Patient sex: F
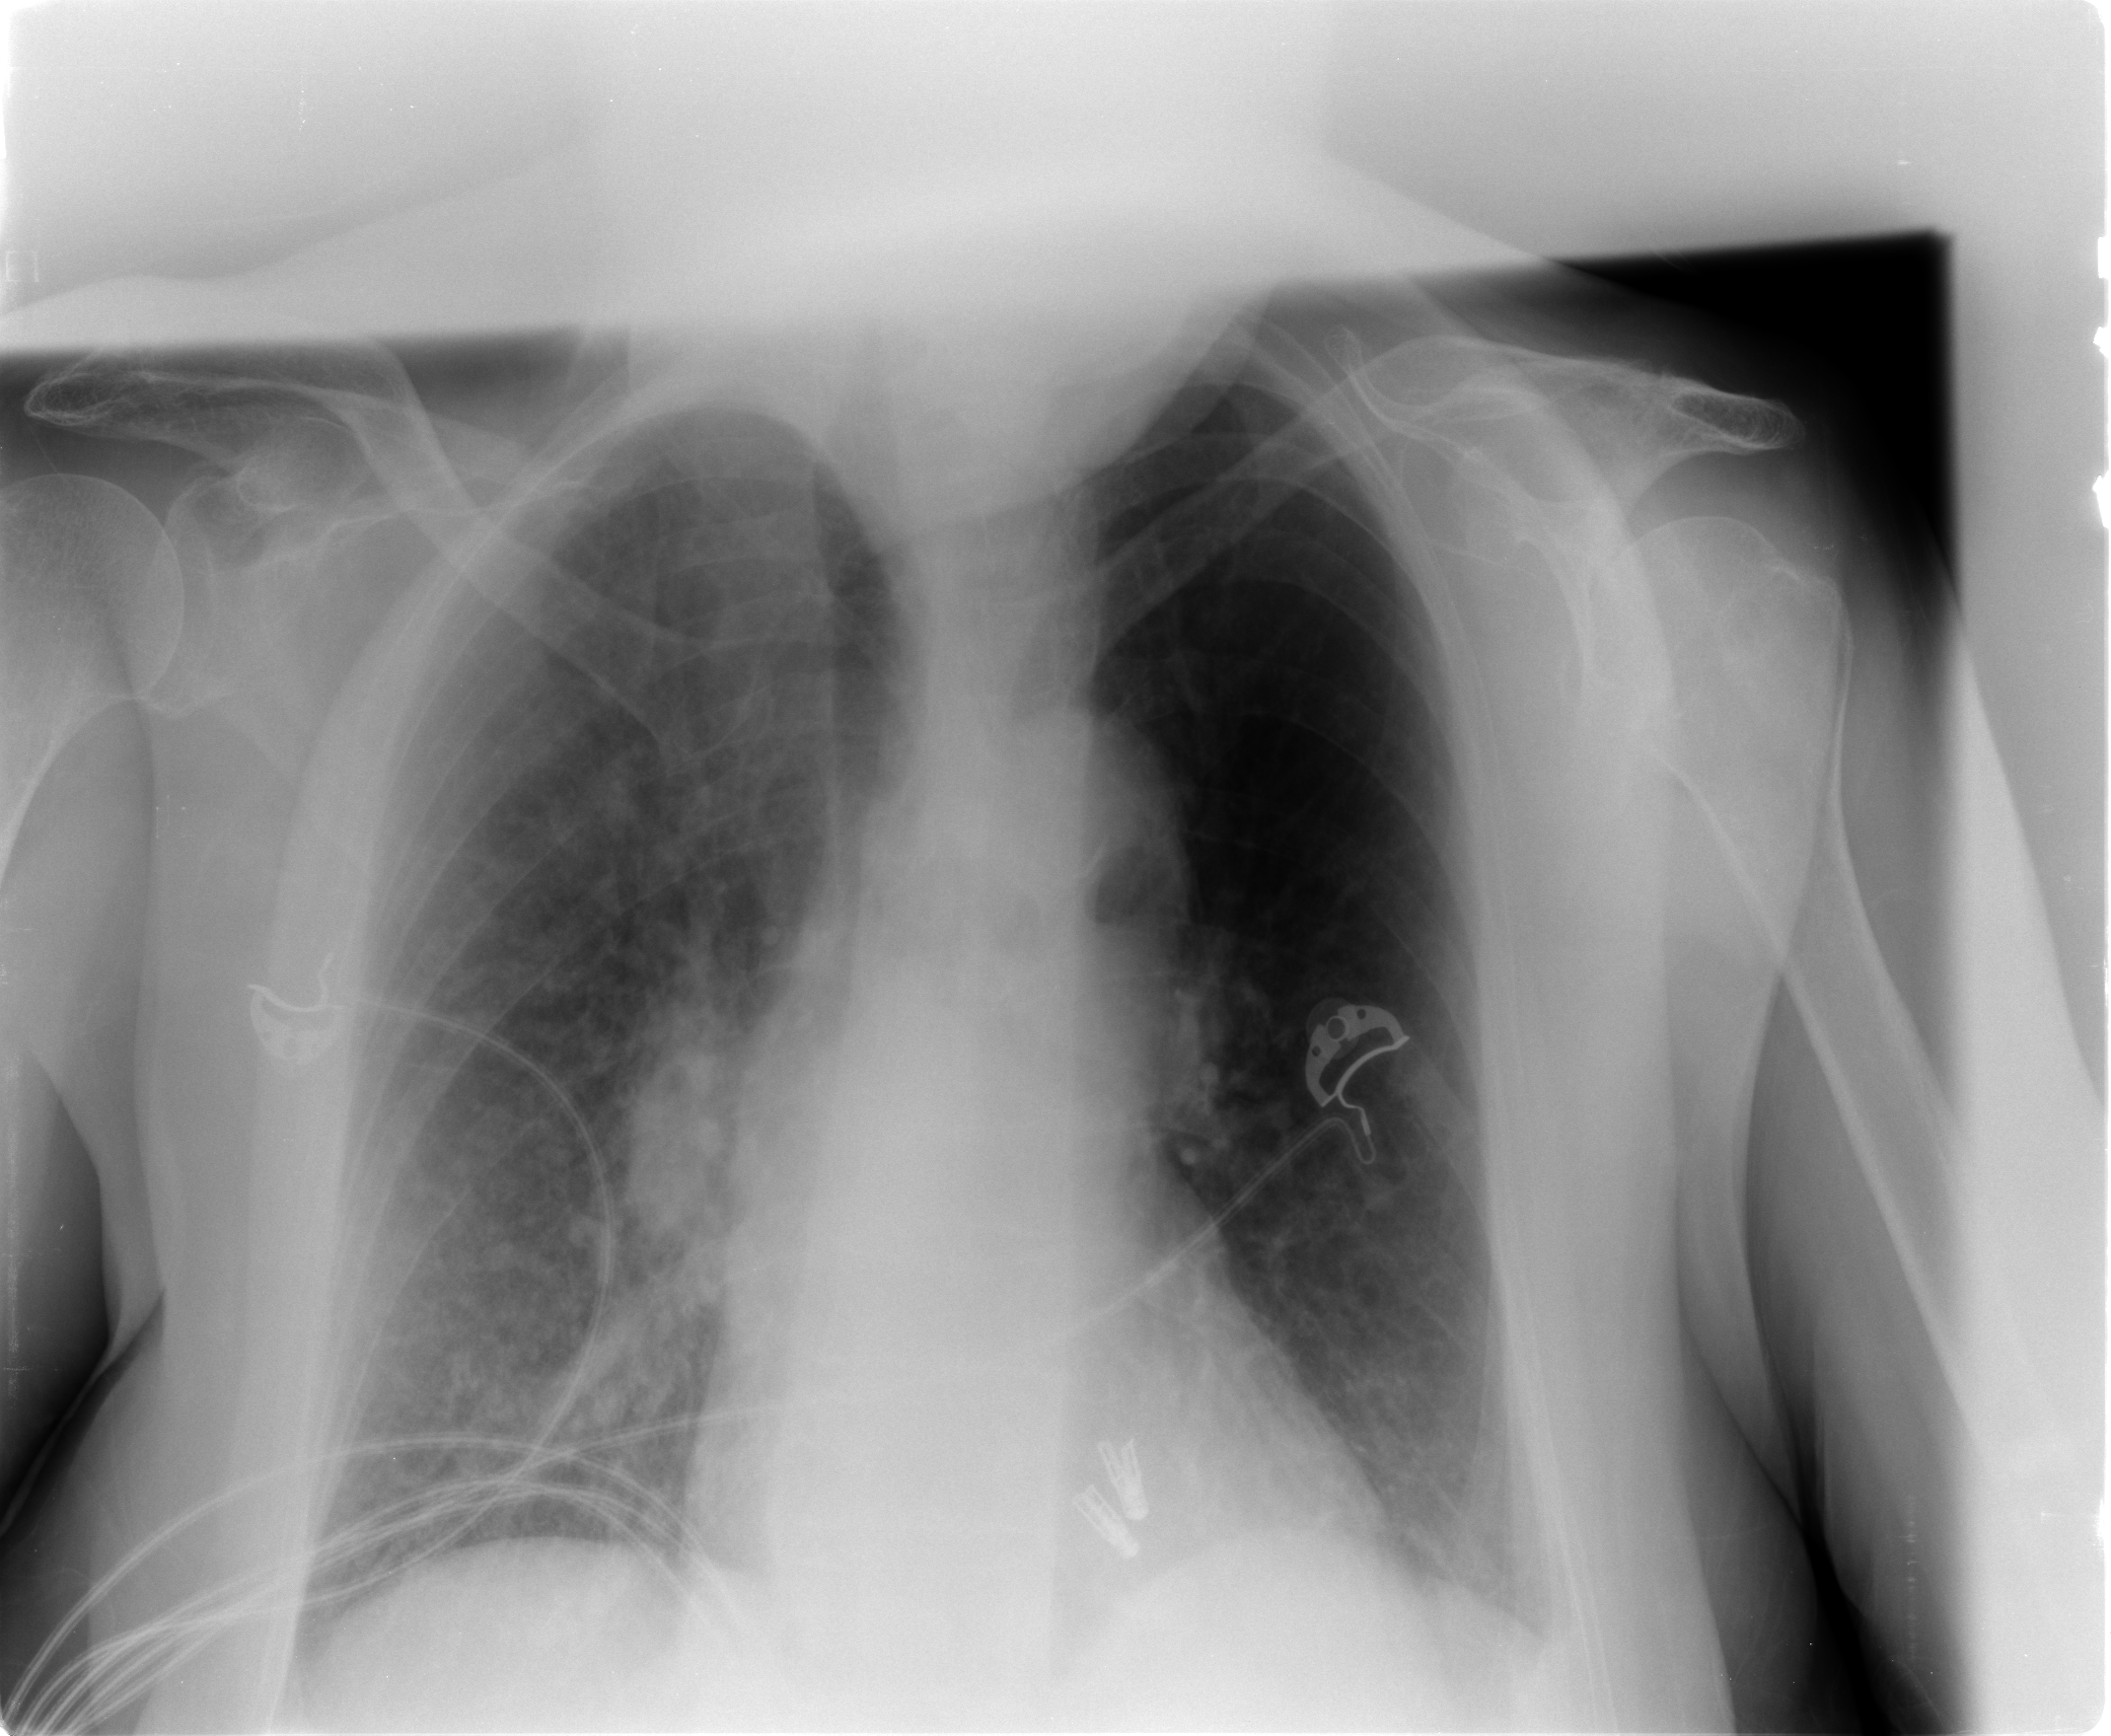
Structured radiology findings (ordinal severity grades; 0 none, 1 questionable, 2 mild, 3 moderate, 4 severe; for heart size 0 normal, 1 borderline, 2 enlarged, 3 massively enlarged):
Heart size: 0
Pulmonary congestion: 0
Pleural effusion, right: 0
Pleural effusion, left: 0
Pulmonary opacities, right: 1
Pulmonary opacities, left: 0
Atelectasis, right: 0
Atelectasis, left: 0